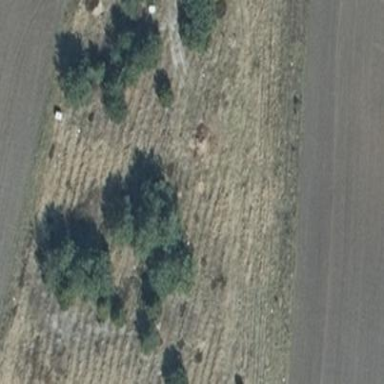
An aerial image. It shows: Patch of scrub vegetation.